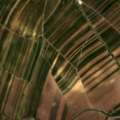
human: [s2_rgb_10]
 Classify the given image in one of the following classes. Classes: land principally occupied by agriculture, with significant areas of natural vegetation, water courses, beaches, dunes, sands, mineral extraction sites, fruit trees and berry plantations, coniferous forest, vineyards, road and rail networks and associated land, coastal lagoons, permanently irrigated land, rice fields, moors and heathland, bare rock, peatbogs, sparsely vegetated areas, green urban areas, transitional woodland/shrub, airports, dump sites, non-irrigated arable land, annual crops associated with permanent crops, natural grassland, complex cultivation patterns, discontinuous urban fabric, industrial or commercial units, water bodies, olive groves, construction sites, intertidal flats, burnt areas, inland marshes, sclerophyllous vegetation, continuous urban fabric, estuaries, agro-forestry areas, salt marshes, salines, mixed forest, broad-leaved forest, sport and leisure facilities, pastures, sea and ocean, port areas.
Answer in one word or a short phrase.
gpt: non-irrigated arable land, vineyards